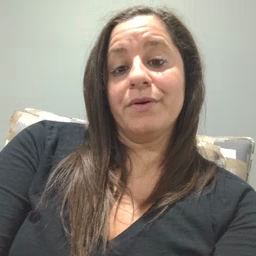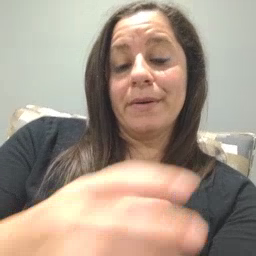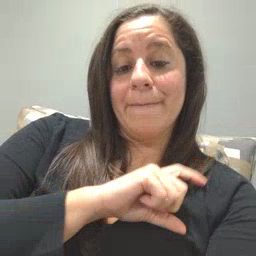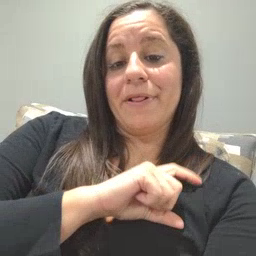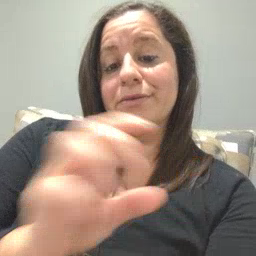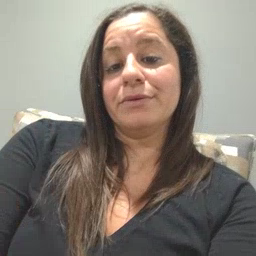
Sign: police